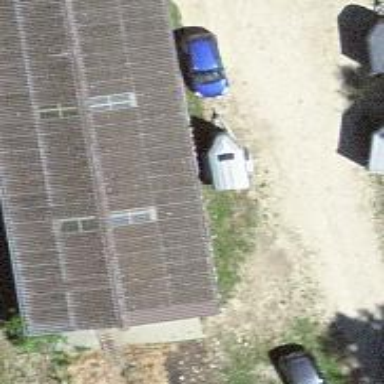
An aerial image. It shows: Cabin is depicted in the image.